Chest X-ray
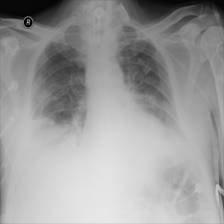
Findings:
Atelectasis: positive
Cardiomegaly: negative
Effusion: positive
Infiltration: positive
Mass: negative
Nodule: negative
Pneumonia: negative
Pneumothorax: negative
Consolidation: negative
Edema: negative
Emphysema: negative
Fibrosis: negative
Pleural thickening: negative
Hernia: negative